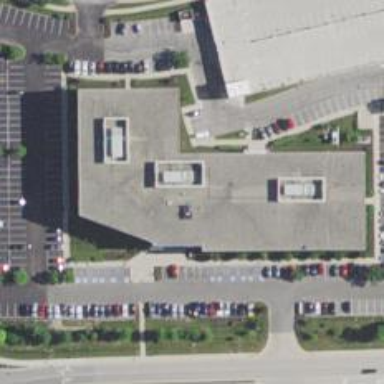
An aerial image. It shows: Commercial building.